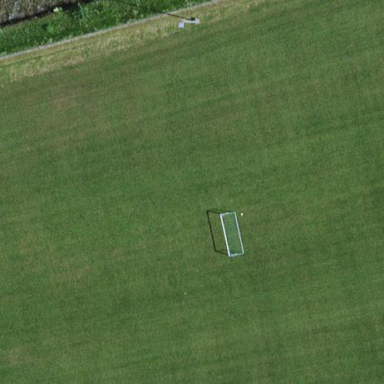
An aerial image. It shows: Soccer pitch designated for leisure and sports activities.